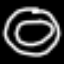
Label: donut